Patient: sex F, age 52
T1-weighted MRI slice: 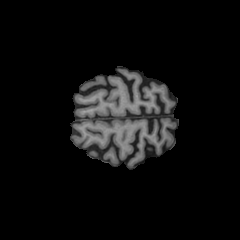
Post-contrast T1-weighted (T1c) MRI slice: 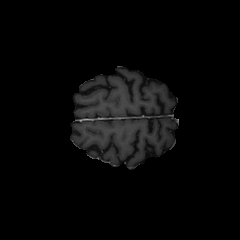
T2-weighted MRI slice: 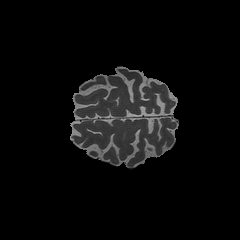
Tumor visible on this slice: no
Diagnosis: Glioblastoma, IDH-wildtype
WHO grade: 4